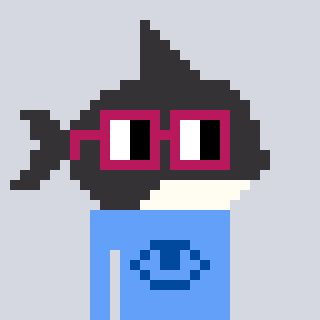
a pixel art character with square dark red glasses, a orca-shaped head and a blue-colored body on a cool background